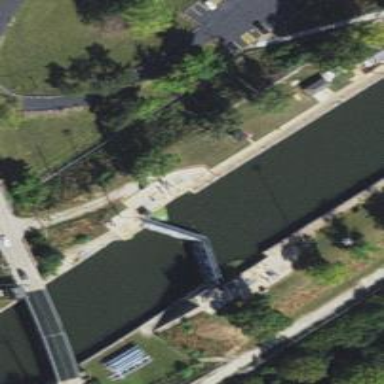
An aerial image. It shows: Lock gate on waterway.